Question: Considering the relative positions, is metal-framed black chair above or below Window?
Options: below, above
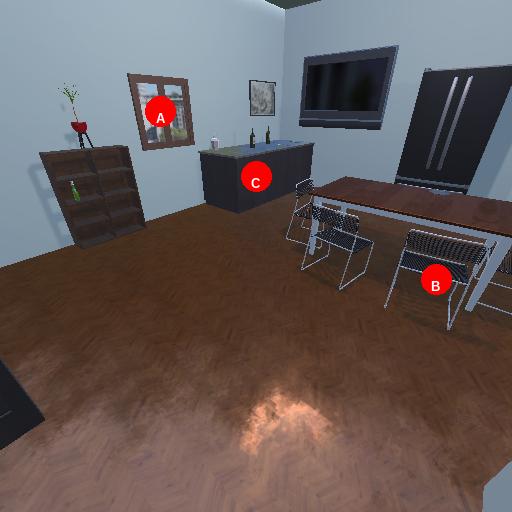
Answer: below